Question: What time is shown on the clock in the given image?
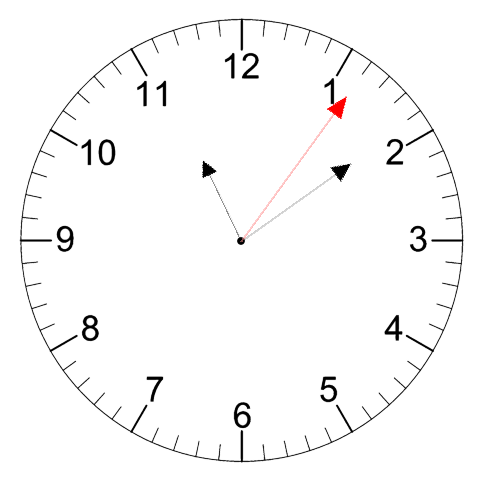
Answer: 11:09:06